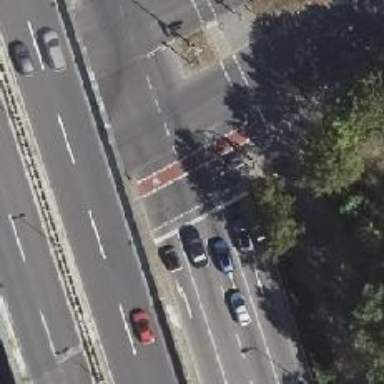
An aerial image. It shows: Road crossing with traffic signals.